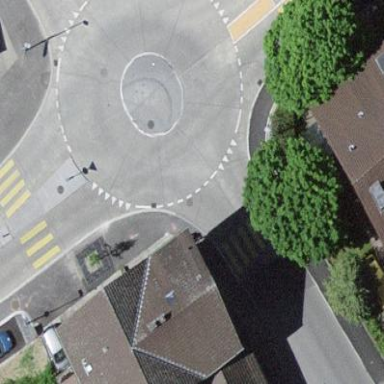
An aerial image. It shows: Secondary road made of asphalt leading to roundabout.